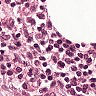
Metastatic tissue present: no